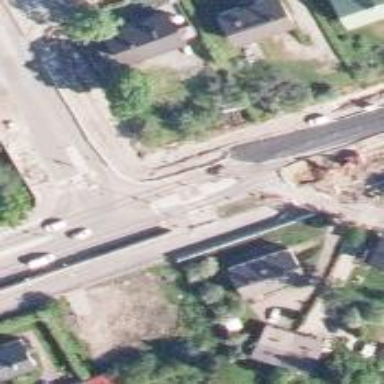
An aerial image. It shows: Asphalt cycleway.